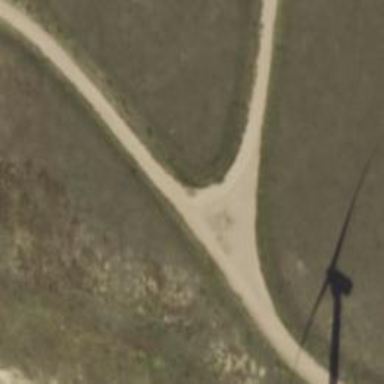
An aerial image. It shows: Road designated for service vehicles in wind farm area.